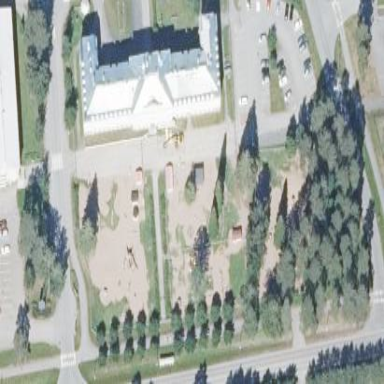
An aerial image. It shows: Kindergarten.